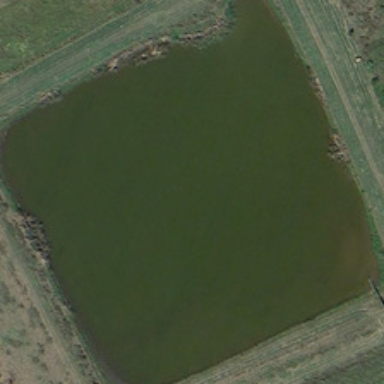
It is lawn and land .